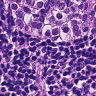
Metastatic tissue present: yes